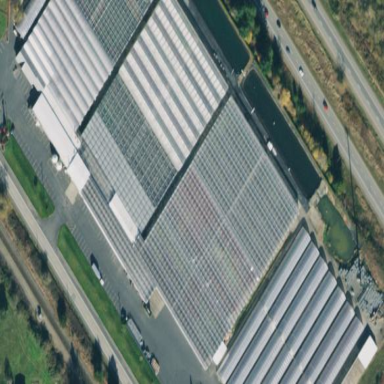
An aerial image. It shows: Greenhouse used for horticulture.